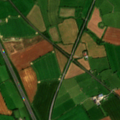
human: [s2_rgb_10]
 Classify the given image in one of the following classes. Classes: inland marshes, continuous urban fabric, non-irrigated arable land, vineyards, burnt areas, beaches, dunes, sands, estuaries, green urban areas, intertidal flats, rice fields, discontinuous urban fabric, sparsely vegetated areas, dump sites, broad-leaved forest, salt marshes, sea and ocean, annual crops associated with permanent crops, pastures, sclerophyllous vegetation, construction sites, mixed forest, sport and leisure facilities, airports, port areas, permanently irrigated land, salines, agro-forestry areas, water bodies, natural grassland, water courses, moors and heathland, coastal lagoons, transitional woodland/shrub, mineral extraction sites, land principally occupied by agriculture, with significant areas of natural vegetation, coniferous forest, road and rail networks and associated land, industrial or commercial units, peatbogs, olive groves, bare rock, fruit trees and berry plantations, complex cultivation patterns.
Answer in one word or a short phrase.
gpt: road and rail networks and associated land, non-irrigated arable land, pastures